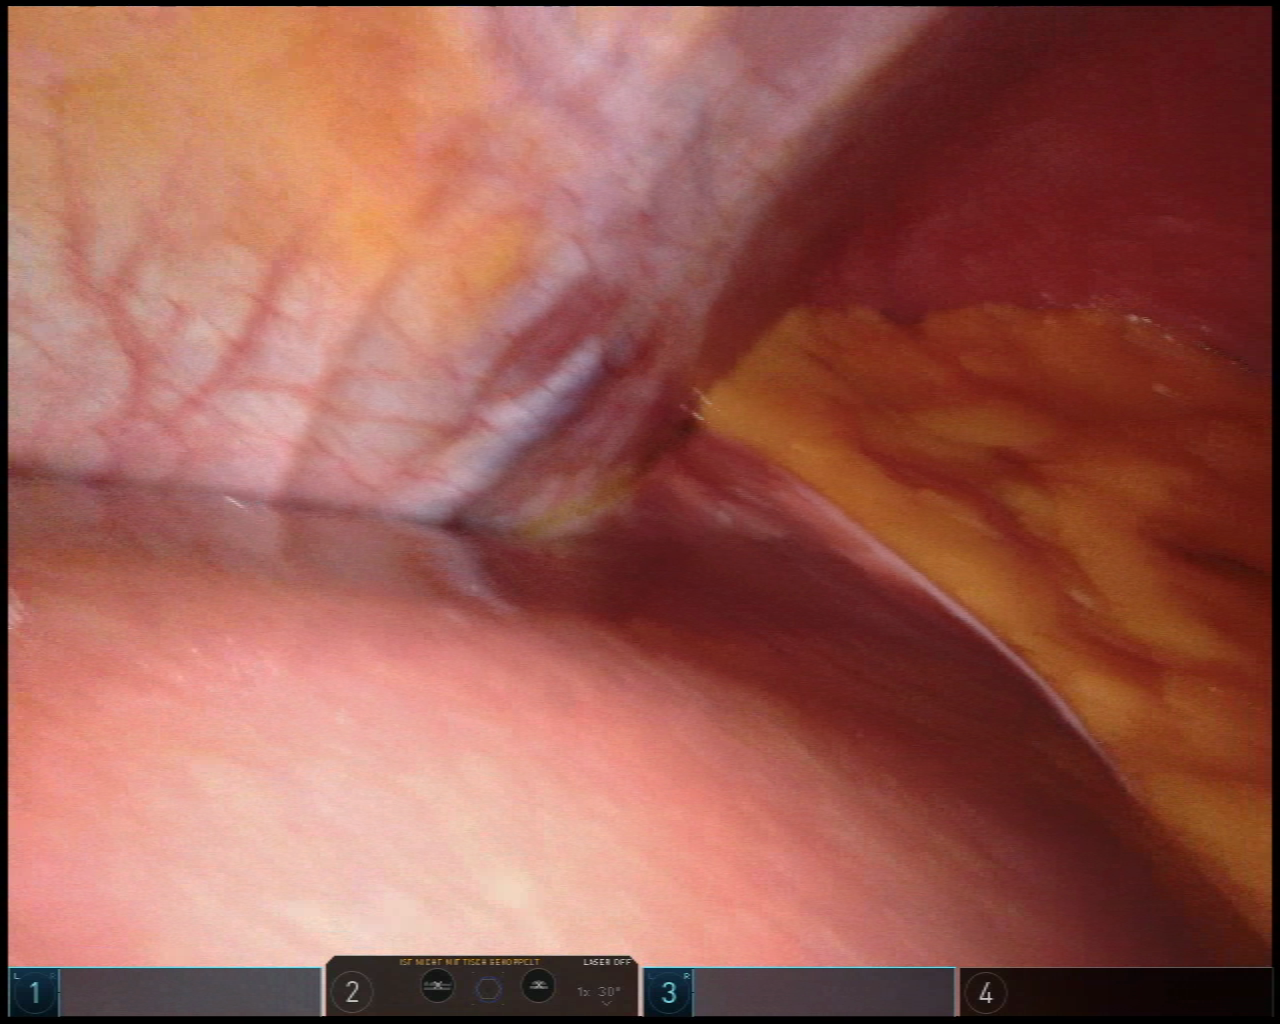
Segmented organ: liver
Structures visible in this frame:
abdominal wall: yes
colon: no
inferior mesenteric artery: no
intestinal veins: no
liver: yes
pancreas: no
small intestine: no
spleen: no
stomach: no
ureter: no
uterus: no
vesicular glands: no